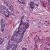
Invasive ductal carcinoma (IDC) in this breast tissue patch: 1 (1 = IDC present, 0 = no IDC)